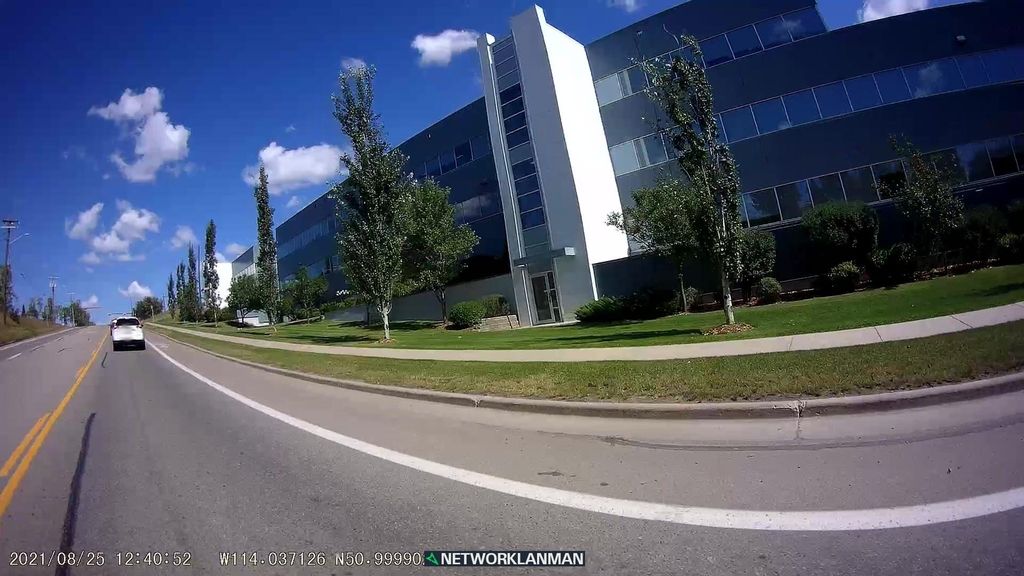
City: calgary